Aerial crown-view tile of a tropical tree (Barro Colorado Island, Panama), acquired 20250818:
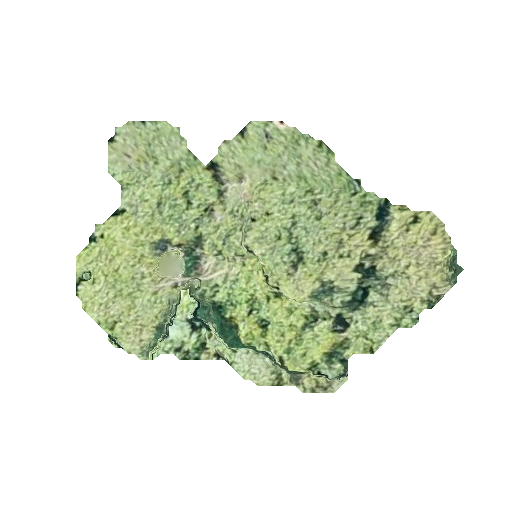
Species: Chrysophyllum cainito
GBIF accepted scientific name: Chrysophyllum cainito
Crown area: 101.728 m²